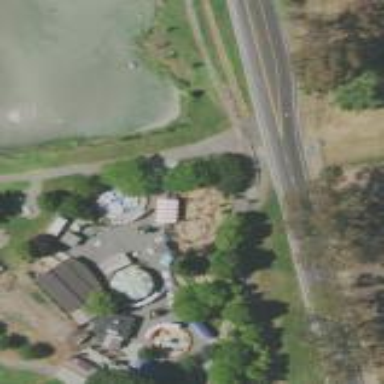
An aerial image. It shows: Theme park.